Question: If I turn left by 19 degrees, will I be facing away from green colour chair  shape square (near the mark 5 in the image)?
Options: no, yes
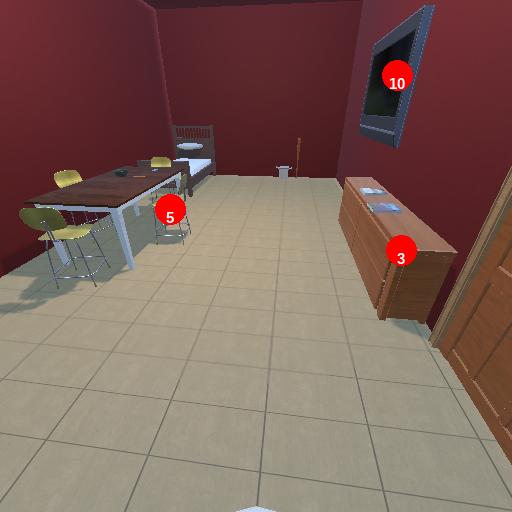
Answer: no